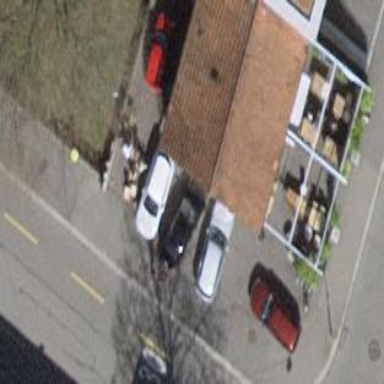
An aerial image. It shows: Retail building.